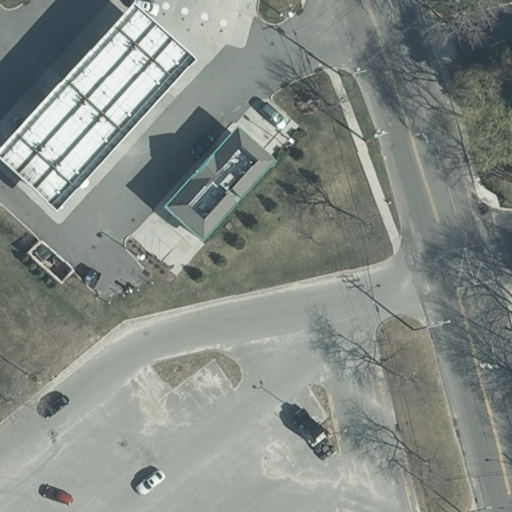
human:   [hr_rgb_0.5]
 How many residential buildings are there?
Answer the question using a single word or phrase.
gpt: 0

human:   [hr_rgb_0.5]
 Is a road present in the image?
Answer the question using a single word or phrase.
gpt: yes

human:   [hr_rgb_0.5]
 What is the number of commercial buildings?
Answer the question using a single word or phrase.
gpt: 2

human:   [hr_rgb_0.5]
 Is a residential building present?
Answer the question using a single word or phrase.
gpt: no

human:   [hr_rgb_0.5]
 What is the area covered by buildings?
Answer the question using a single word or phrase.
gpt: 914m2

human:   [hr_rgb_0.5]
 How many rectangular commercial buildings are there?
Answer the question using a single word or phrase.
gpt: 2

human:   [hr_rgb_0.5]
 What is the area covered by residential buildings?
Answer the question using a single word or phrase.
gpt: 0m2

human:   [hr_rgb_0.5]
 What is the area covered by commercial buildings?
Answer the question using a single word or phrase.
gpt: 914m2

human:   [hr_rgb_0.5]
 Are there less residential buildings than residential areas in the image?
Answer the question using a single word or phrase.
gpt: yes

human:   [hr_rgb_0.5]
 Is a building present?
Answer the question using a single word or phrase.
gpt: yes

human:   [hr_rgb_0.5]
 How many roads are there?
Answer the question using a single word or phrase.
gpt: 2

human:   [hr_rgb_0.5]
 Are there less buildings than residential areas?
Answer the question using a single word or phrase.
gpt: no

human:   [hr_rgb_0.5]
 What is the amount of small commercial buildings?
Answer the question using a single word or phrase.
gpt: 0

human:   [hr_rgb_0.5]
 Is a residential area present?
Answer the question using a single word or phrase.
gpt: yes

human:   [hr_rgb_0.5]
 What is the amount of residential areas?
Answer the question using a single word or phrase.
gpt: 1

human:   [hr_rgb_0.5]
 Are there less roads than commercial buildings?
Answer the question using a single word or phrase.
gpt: no

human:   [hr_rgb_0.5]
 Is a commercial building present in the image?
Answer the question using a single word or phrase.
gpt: yes

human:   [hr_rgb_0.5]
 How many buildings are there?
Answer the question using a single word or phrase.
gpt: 2

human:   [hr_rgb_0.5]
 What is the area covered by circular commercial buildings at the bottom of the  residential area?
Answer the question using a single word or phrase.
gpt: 0m2

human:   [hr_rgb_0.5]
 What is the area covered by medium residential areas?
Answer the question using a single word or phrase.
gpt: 0m2

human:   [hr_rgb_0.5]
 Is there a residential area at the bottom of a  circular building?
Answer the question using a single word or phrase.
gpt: no

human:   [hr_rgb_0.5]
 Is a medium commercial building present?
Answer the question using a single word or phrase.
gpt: yes

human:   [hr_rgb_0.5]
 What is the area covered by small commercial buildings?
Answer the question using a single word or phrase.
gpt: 0m2

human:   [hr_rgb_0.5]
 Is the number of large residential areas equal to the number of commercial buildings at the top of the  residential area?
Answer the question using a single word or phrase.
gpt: no

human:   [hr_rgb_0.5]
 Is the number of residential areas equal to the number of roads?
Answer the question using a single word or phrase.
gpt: no

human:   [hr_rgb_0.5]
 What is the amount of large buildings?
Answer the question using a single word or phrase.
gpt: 1

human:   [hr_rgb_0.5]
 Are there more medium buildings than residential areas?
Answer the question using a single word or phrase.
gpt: no

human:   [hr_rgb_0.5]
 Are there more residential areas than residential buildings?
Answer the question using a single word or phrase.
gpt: yes

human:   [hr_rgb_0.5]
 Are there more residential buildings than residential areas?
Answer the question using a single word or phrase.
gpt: no

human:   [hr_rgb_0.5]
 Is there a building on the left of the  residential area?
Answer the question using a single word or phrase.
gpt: yes

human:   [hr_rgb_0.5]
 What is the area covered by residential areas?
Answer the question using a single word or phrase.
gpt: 10632m2

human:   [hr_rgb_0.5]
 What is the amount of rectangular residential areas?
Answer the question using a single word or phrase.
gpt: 1

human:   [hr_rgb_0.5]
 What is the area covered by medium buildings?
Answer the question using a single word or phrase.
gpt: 241m2

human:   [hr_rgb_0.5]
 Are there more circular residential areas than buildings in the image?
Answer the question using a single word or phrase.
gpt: no

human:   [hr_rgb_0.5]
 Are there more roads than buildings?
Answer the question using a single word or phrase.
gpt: no

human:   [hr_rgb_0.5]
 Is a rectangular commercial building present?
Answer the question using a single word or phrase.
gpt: yes

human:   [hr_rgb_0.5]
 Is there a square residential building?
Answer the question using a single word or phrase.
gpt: no

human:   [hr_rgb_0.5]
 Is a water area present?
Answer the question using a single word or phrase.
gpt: no

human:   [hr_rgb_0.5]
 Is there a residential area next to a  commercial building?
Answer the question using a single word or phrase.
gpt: yes

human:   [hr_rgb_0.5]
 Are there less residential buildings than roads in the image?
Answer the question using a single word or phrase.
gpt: yes

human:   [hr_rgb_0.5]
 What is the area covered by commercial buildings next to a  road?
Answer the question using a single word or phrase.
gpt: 914m2

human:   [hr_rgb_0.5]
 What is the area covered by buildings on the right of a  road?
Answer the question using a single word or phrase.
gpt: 0m2

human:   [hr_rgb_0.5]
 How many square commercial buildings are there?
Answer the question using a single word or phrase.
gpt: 0

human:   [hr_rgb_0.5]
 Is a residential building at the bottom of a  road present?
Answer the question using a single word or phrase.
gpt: no

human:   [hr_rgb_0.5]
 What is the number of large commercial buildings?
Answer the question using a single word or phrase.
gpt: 1

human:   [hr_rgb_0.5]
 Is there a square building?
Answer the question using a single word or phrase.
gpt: no

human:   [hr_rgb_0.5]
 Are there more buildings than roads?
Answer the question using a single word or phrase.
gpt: no

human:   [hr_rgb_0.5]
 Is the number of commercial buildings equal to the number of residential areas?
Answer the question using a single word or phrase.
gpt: no

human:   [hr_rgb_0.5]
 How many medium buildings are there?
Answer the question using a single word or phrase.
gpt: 1

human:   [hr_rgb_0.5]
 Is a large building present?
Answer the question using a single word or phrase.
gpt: yes

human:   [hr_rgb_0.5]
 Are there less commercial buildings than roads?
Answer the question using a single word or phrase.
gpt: no

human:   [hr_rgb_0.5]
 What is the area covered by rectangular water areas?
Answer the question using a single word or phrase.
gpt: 0m2

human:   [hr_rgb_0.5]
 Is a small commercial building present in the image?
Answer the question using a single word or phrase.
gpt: no

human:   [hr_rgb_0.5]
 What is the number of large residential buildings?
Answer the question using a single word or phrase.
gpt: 0

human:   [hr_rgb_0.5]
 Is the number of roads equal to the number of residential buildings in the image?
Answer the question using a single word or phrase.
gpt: no

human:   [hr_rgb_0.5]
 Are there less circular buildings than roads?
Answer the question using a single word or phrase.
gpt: yes

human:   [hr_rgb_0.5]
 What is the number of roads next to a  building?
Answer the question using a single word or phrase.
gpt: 2

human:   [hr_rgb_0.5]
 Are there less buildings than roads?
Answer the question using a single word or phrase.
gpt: no

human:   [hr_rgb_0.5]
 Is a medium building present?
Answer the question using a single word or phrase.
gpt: yes

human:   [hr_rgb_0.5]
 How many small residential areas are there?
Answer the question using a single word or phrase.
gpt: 0

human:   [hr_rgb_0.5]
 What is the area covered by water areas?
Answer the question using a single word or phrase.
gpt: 0m2

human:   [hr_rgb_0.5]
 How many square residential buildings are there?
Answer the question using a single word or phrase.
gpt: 0

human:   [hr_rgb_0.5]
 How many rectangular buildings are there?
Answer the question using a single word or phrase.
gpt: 2

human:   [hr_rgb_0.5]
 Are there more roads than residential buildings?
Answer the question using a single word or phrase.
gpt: yes